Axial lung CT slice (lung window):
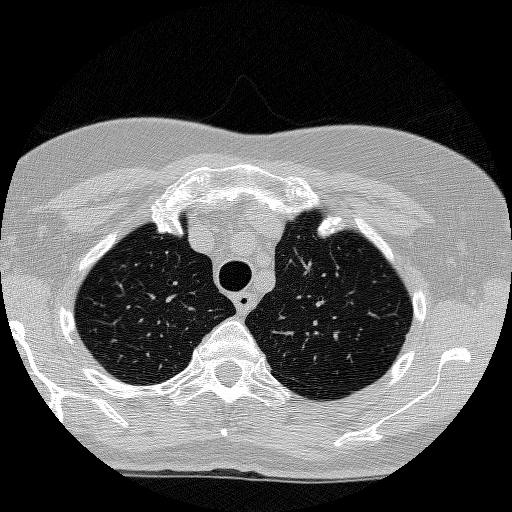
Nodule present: no